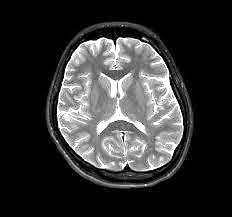
Label: notumor